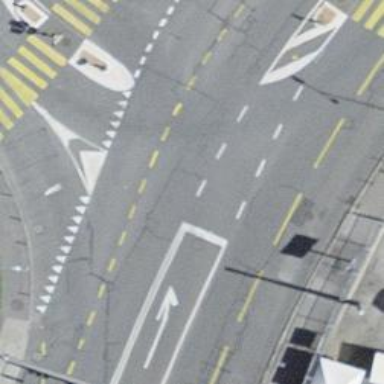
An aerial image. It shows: Road with traffic signals.